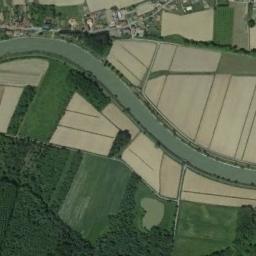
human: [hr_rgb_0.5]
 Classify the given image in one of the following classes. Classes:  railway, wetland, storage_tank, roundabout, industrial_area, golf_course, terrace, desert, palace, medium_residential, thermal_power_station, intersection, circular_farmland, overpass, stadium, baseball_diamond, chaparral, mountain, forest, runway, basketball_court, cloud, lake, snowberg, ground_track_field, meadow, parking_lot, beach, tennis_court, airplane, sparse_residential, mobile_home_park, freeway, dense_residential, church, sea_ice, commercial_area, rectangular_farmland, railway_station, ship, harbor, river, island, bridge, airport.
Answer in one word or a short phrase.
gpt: river